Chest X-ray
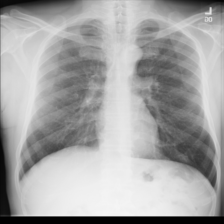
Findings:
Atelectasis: negative
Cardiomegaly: negative
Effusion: negative
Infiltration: negative
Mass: negative
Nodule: negative
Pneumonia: negative
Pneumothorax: negative
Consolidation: negative
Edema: negative
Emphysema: negative
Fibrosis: negative
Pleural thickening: negative
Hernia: negative